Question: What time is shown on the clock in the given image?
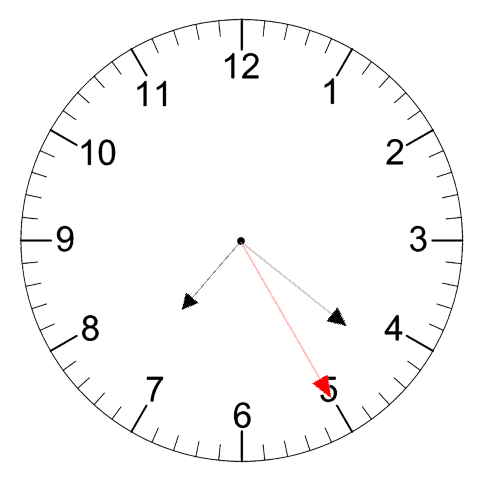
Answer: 07:21:25